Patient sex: M
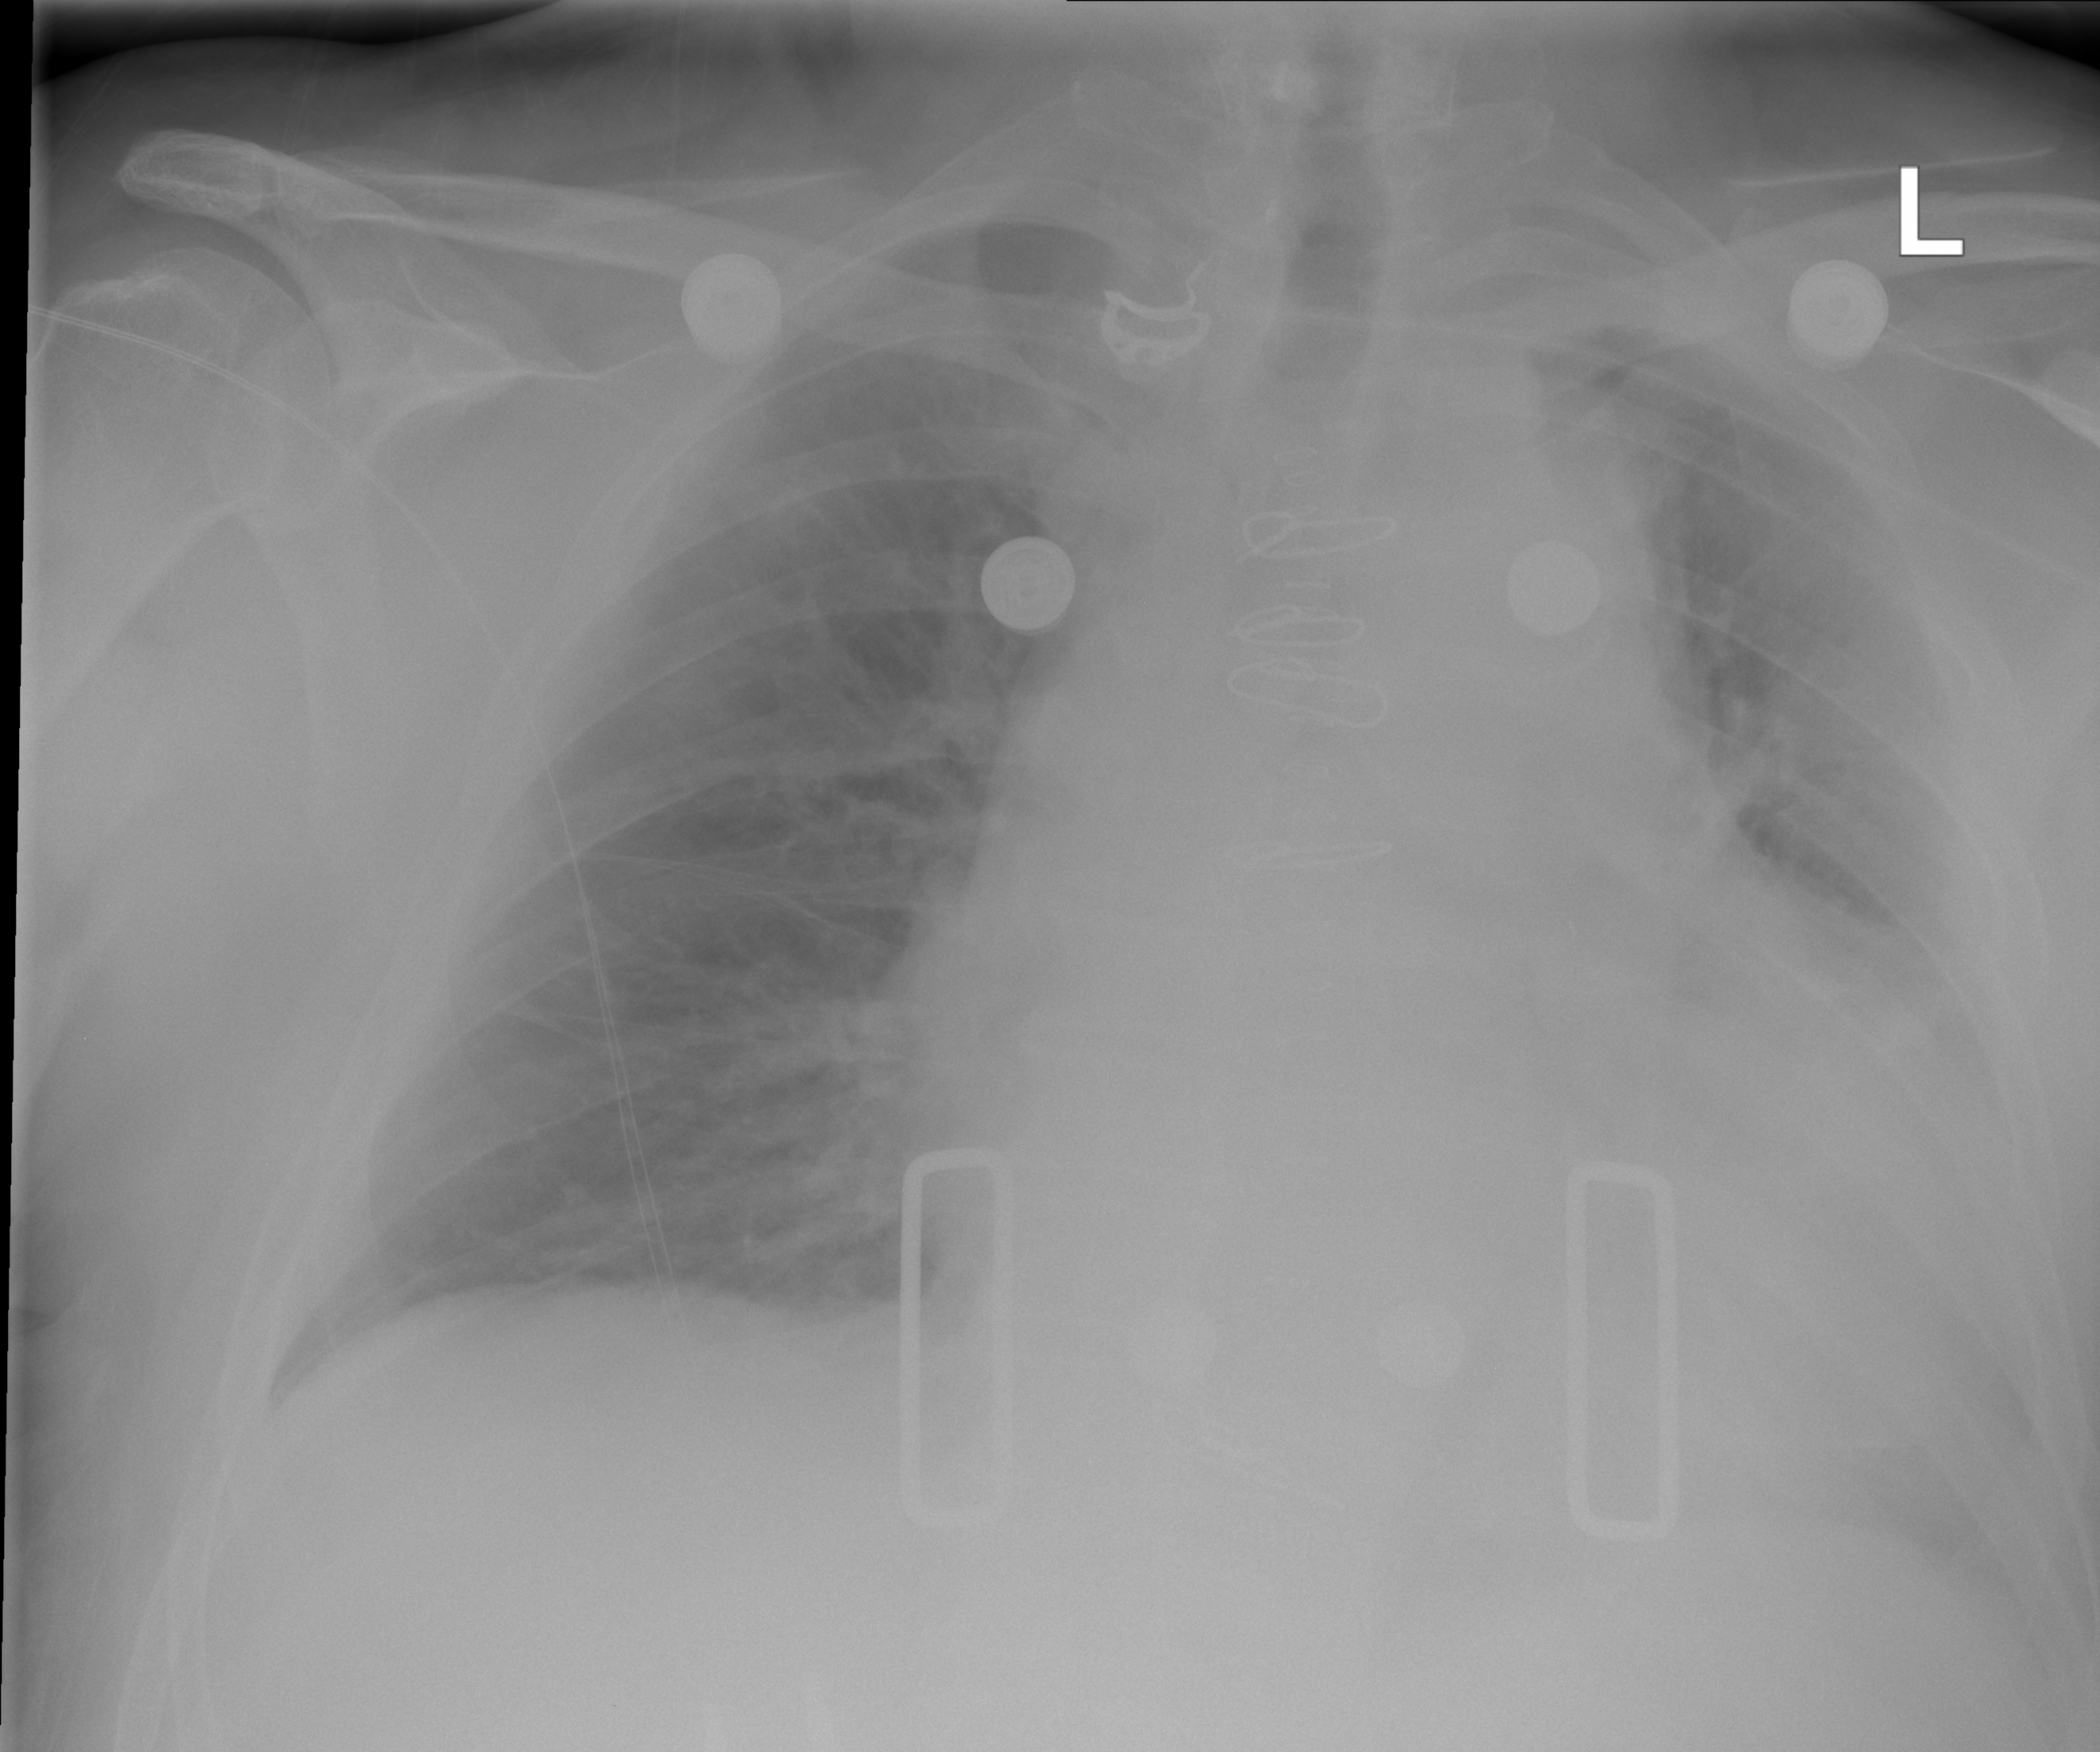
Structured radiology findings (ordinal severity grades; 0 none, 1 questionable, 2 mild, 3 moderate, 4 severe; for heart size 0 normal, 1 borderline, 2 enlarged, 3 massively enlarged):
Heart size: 2
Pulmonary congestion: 2
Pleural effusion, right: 0
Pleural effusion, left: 2
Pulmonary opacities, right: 0
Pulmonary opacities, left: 0
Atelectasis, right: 0
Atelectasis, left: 0